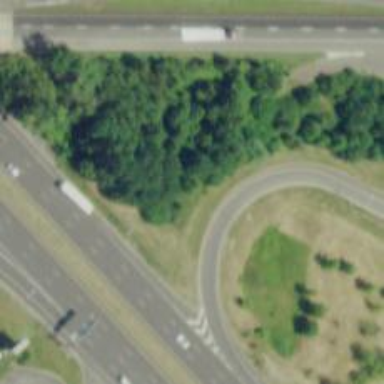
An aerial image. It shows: Trunk_link highway with jughandle junction.